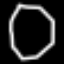
Label: octagon